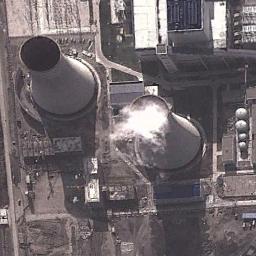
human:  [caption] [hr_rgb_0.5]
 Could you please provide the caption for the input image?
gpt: The thermal power station is next to some buildings with white mist above .

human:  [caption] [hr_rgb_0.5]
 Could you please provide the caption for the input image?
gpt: Many buildings of different shapes and sizes are beside the thermal power station .

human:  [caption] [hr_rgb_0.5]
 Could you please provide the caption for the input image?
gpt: There are workshops and machinery in the thermal power station  There are two cooling towers, one steaming .

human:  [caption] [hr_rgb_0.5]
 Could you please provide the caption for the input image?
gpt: Here are three thermal power stations that are emitting smoke .

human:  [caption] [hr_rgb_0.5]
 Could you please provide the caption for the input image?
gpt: There are some buildings and two chimneys on the thermal power station .